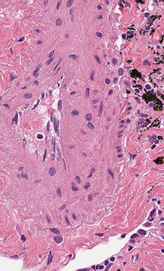
Tumor epithelial tissue: no
Tumor-associated stroma tissue: yes
Normal tissue: no